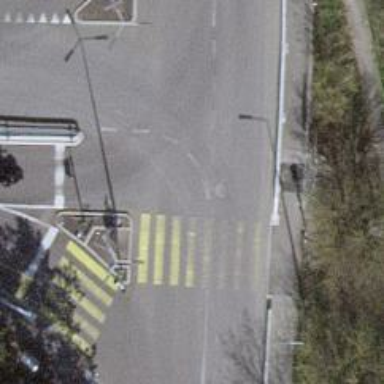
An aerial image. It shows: Road with traffic signals.